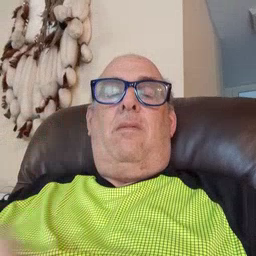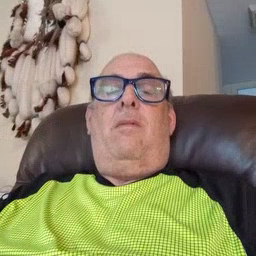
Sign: green